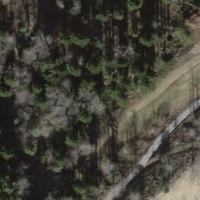
EUNIS habitat code: 44
Species observed at this site:
Issoria lathonia